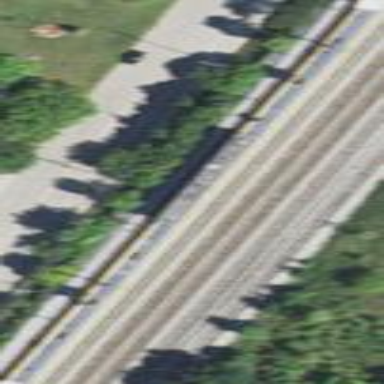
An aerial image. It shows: Platform for public transport at railway station.